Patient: sex M, age 53
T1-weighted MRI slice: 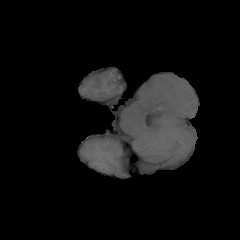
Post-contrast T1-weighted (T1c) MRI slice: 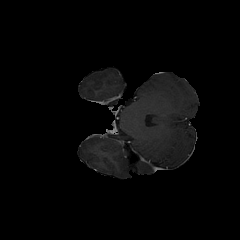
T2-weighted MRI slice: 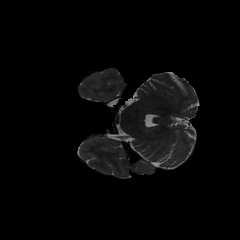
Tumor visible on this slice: no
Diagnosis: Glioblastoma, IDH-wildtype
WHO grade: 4